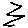
Label: zigzag